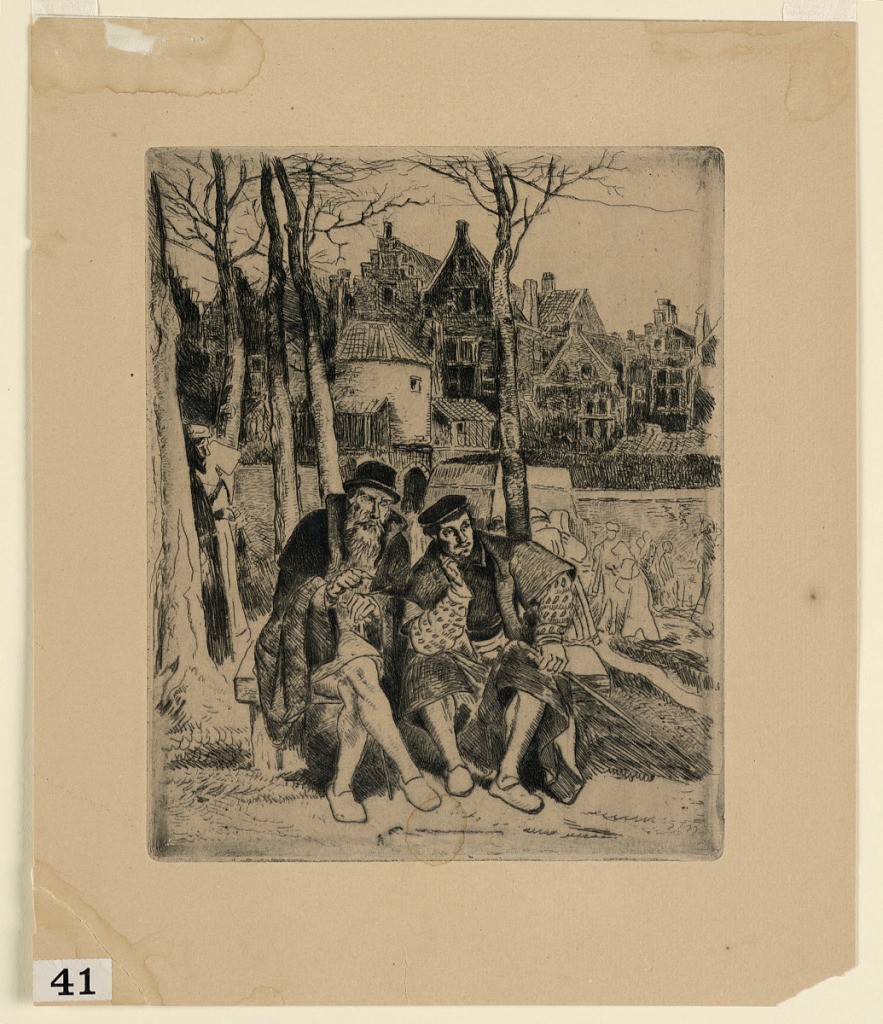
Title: Faust and Wagner
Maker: Hendrik Leys, Belgian, 1815 - 1869
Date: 1869
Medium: Etching on tan paper
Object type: Print
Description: Two men are seated in conversation under bare trees outside a city wall. Figures in outline in the background.